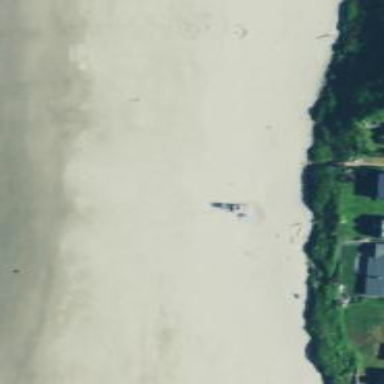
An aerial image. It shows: Emergency lifeguard tower.